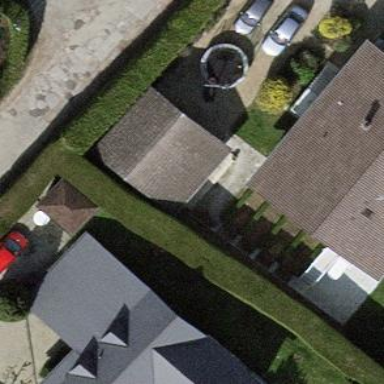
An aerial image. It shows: Garage building.